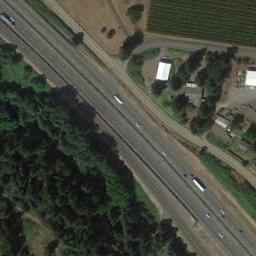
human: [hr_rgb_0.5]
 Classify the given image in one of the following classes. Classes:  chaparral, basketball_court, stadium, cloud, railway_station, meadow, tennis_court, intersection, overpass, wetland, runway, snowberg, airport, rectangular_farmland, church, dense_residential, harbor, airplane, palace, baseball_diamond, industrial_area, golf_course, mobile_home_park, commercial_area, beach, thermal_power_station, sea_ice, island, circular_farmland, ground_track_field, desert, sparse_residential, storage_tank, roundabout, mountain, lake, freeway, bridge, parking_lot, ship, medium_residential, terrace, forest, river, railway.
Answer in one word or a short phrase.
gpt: freeway